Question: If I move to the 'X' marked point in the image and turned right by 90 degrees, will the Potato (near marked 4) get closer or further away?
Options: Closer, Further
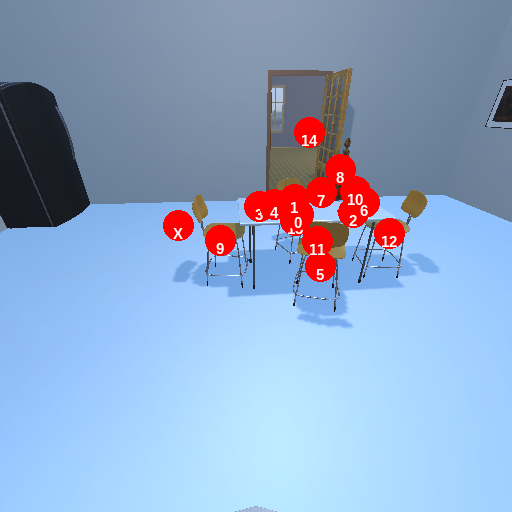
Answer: Closer